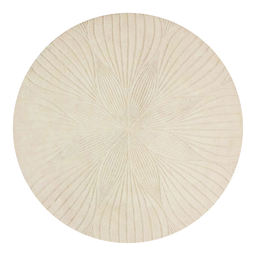
Label: decoration